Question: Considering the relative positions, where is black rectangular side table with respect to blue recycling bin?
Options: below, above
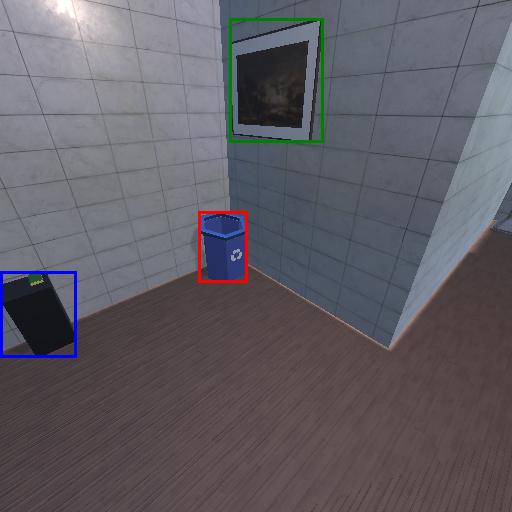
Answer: below